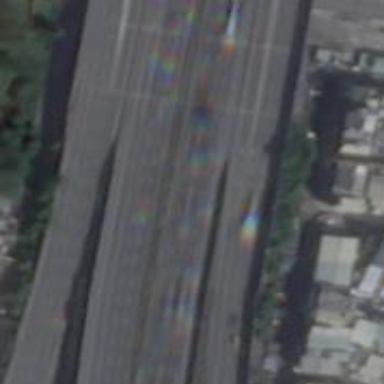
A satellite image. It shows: Motorway link.